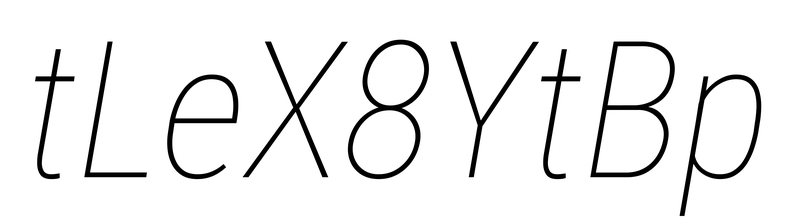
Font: Roboto-Italic_Condensed_Thin_Italic